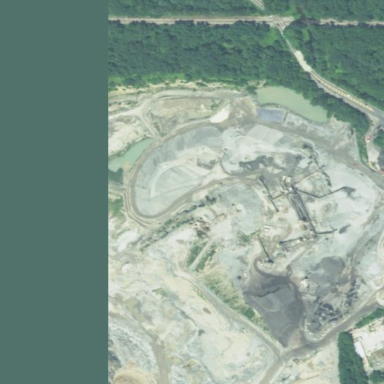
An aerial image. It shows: Quarry area.